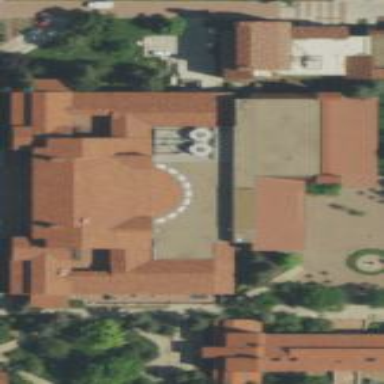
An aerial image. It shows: University building with roof made of roof tiles.